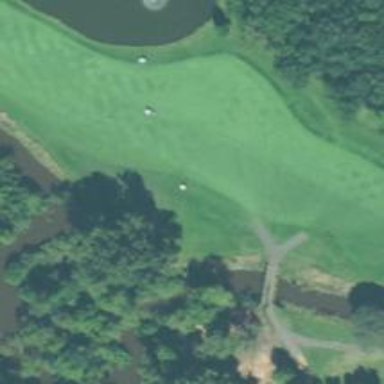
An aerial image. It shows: Path for both roads and golfers.